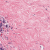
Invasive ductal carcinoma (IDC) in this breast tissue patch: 0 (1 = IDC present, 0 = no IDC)